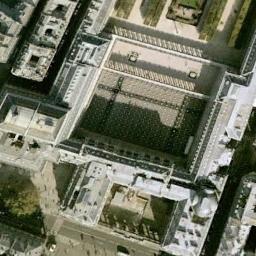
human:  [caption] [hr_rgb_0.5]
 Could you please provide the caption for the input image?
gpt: There are many trees near the palace .

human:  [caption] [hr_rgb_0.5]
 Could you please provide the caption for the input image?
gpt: The palace is on the open place next to some buildings .

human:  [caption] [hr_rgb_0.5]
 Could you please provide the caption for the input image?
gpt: The white palace has some palaces of different sizes and courtyards .

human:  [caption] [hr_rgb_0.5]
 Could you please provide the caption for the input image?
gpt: The roofs of palaces are all red .

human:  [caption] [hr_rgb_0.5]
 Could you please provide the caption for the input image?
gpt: There are some white buildings in the palace .